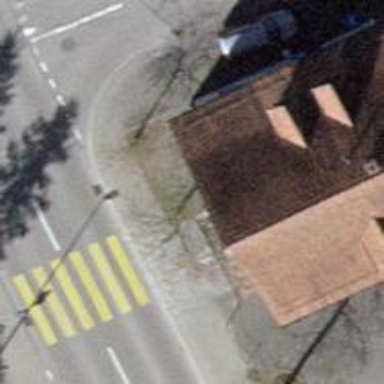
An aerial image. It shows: Post box is visible.